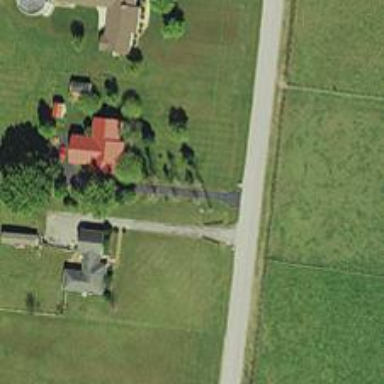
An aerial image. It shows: Driveway.